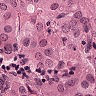
Metastatic tissue present: yes